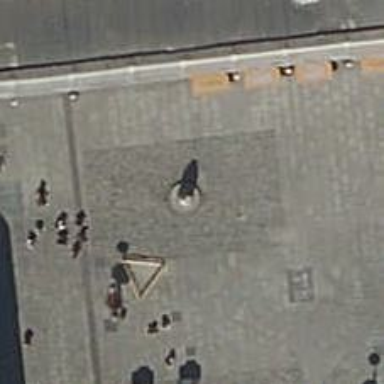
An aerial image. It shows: Statue is featured in the image.